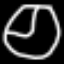
Label: clock